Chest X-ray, PA view. Patient: 52 years old, sex M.
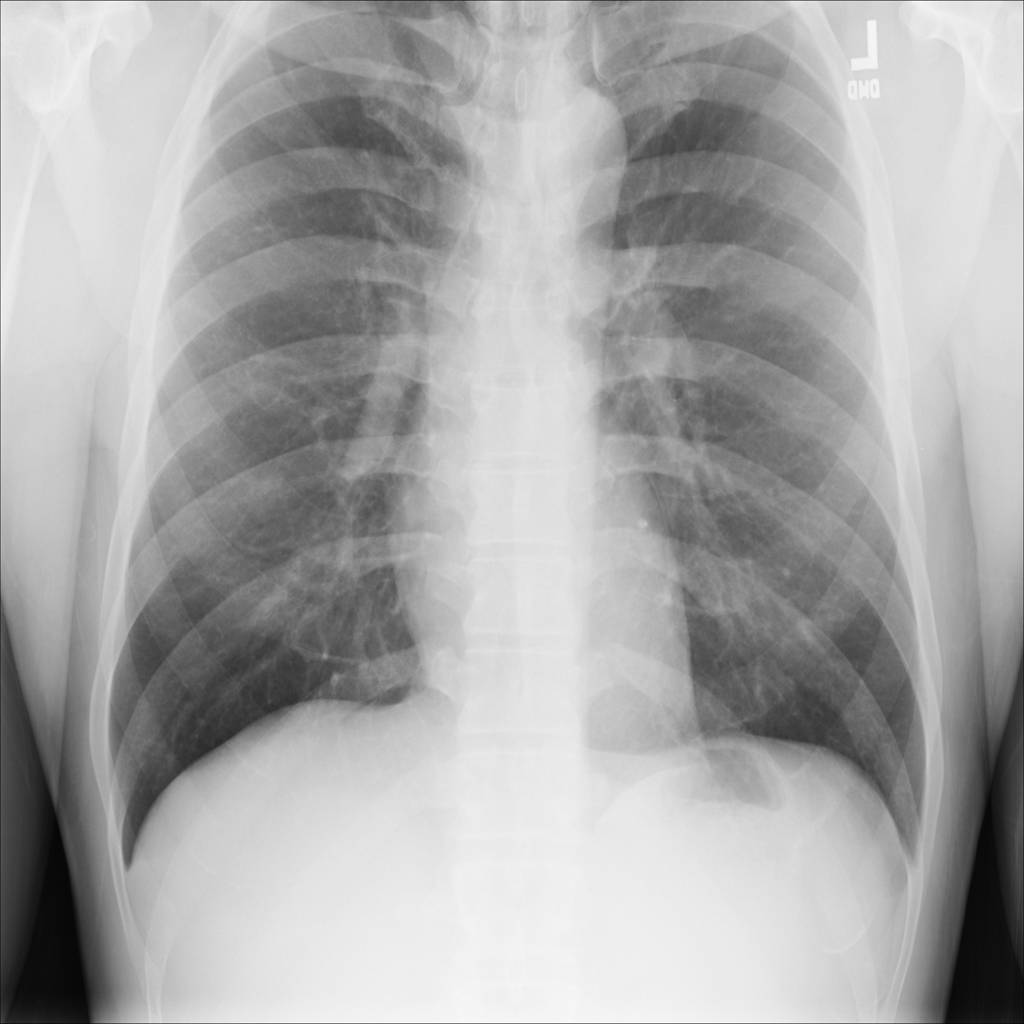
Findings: No Finding